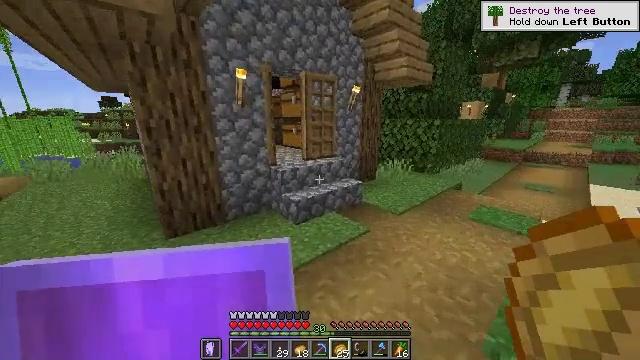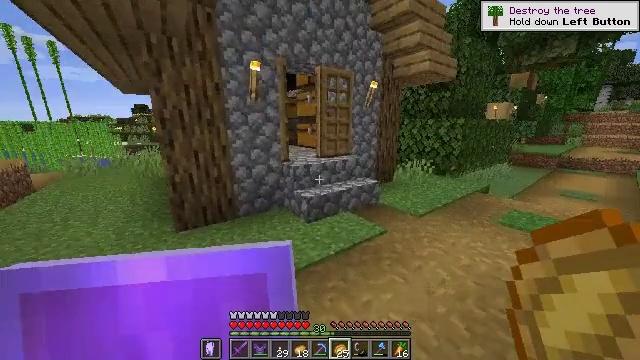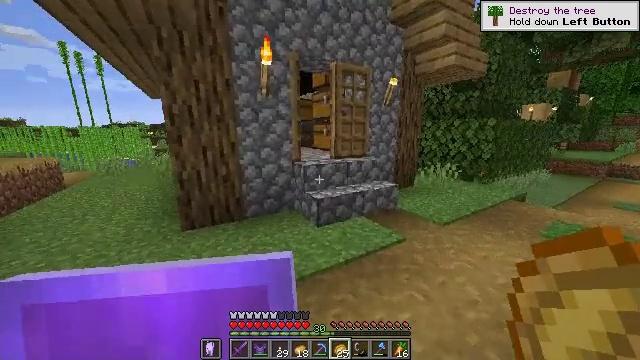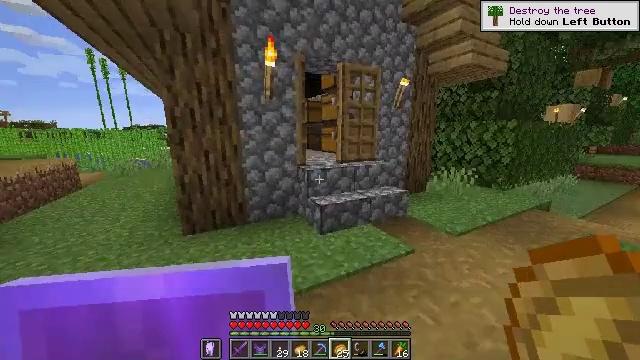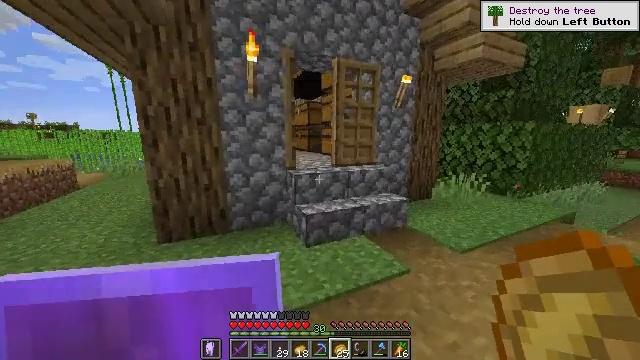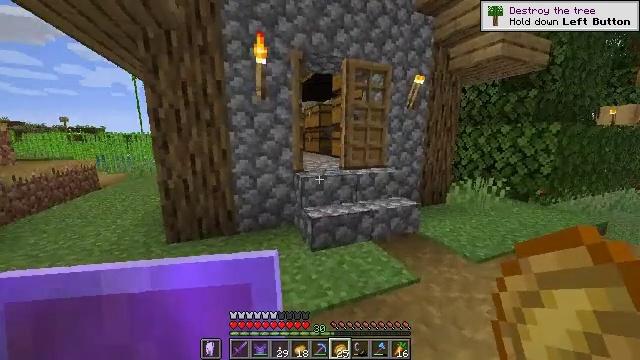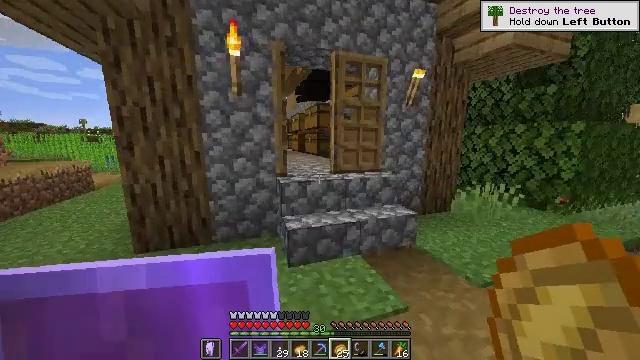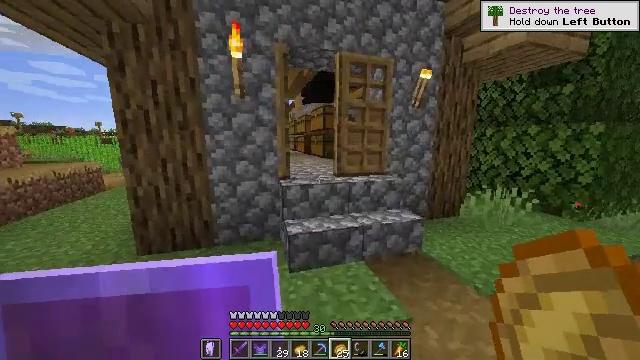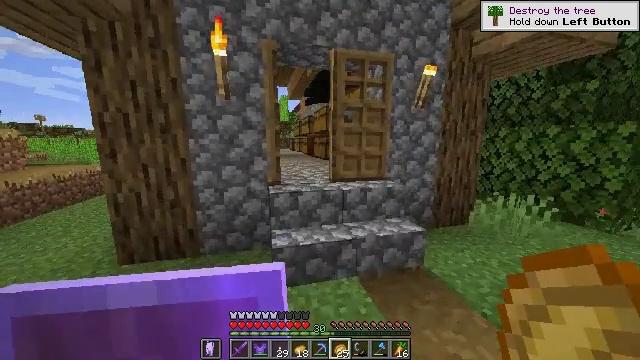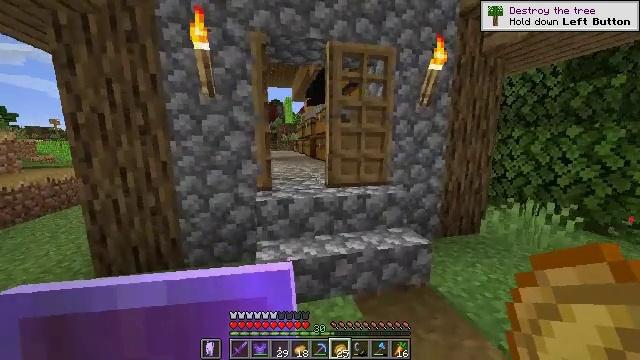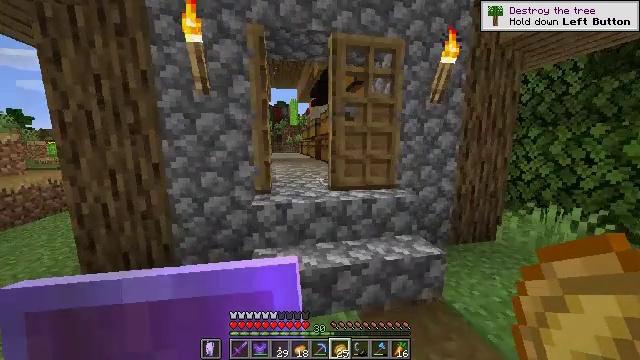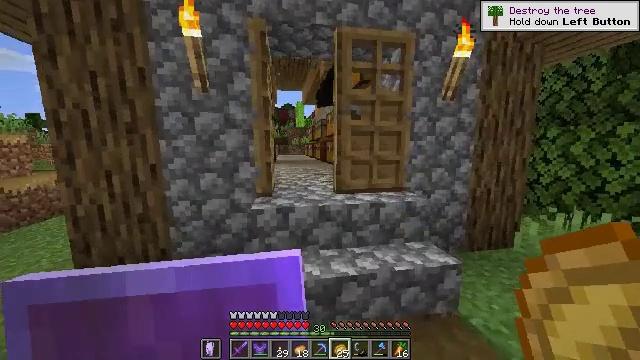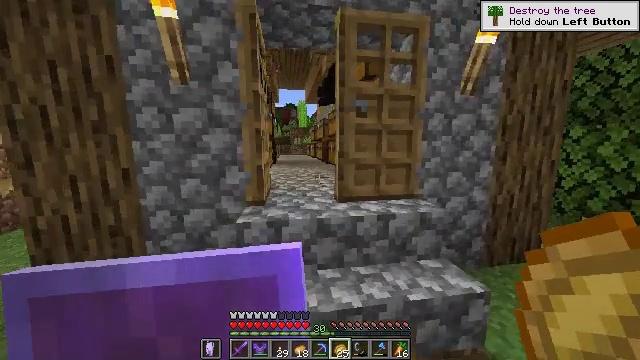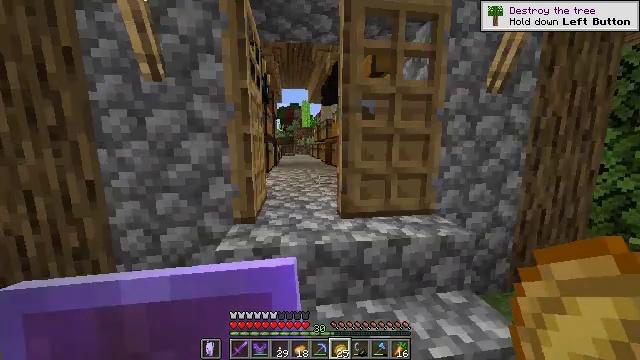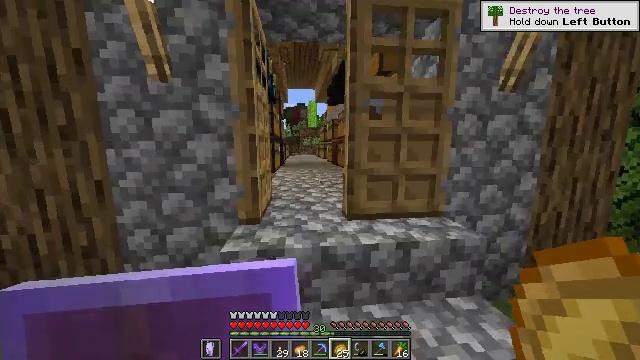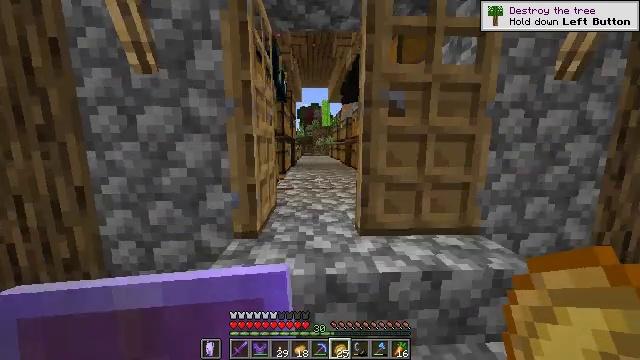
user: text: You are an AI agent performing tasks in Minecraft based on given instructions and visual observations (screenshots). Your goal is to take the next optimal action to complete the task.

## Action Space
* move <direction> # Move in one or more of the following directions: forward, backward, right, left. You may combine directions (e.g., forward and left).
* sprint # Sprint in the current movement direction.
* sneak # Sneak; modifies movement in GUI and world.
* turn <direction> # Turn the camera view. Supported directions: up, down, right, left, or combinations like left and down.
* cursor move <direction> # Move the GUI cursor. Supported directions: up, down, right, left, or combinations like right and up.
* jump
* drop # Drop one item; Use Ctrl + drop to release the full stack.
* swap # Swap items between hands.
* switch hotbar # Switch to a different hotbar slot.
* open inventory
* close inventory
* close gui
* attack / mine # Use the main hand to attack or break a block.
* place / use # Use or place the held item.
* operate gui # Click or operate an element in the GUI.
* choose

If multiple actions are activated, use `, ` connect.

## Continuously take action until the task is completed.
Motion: motion action
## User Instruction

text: Interact with the crafting table to make an emerald block.
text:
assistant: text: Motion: move forward and move right, turn left and up
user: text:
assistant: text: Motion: move forward and move right, turn left and up
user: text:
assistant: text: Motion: move forward and move right, turn left
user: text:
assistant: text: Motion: move forward and move right, turn left
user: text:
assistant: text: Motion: move forward and move right, turn left
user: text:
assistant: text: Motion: move forward and move right, turn left
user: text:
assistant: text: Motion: move forward and move right, turn left
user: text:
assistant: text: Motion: move forward and move right, turn left
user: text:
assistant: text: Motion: move forward, turn left
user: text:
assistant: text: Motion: move forward, turn left
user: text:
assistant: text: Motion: move forward, turn left
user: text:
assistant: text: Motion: move forward
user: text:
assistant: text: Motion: move forward, turn left
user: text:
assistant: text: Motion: move forward, turn left
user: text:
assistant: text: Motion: move forward, turn left
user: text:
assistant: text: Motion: move forward, turn left
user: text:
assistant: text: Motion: move forward
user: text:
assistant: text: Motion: move forward
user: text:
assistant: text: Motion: move forward
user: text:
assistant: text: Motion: move forward
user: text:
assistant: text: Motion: move forward
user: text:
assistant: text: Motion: move forward
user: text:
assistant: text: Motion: move forward
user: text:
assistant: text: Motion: move forward
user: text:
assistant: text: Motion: move forward, turn left
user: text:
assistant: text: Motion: move forward, turn left
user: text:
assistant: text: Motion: move forward and move right, turn left
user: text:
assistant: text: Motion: move forward and move right, turn left and down
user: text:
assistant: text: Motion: move forward and move right, turn left and down
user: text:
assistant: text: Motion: move forward and move right, turn left and down